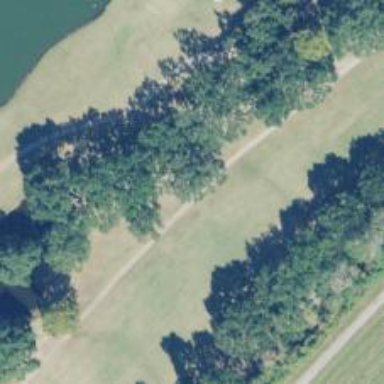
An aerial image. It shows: Footway that resembles golf path.